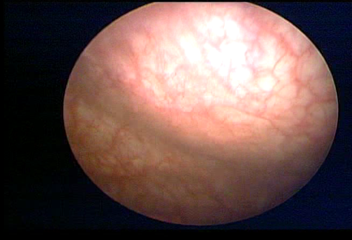
Modality: WLC
Class: Normal mucosa
Bladder cancer association: No